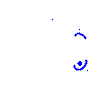
Particle: electron